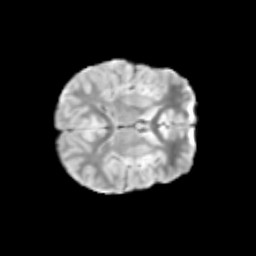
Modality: T2w
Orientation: axial
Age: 11
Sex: male
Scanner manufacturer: siemens
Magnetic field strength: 3 T
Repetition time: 3.8 s
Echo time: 0.07 s